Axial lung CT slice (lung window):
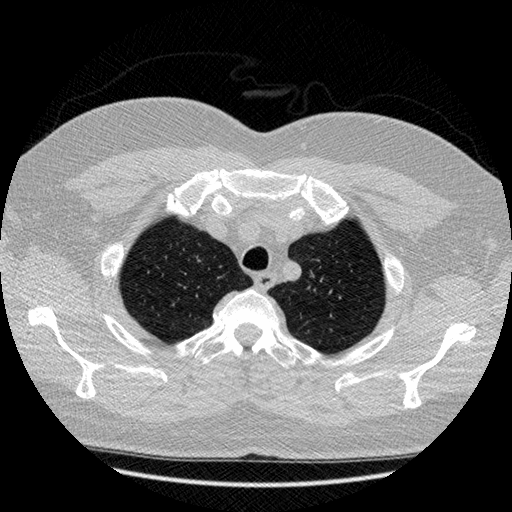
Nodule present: no